【题型】填空题　【知识点】解析几何　【难度】easy
已知椭圆 \( C: \frac{x^2}{9} + \frac{y^2}{b^2} = 1\ (b > 0) \) 的左、右两个焦点分别为 \( F_1 \)、\( F_2 \)，过 \( F_2 \) 的直线交椭圆 \( C \) 于 \( A, B \) 两点.若 \( \triangle F_1AB \) 是等边三角形，则 \( b \) 的值等于 \underline{\ \ \ \ \ \ \ \ }.
【解答】
\noindent
【答案】$\sqrt{6}$

\noindent
【详解】因为$\triangle F_1AB$是等边三角形，故$F_1A=F_1B$，故$A,B$关于$x$轴对称，故$AB \perp x$轴.故$\angle F_1F_2A=90^\circ$，$\angle F_1AF_2=60^\circ$，故$AF_1=2AF_2$，又$AF_1+AF_2=2\sqrt{9}=6$，故$AF_2=2$，故$F_1F_2=2\sqrt{3}$，即$c=\sqrt{3}$，所以$9-b^2=3$，$b=\sqrt{6}$

\noindent
故答案为：$\sqrt{6}$
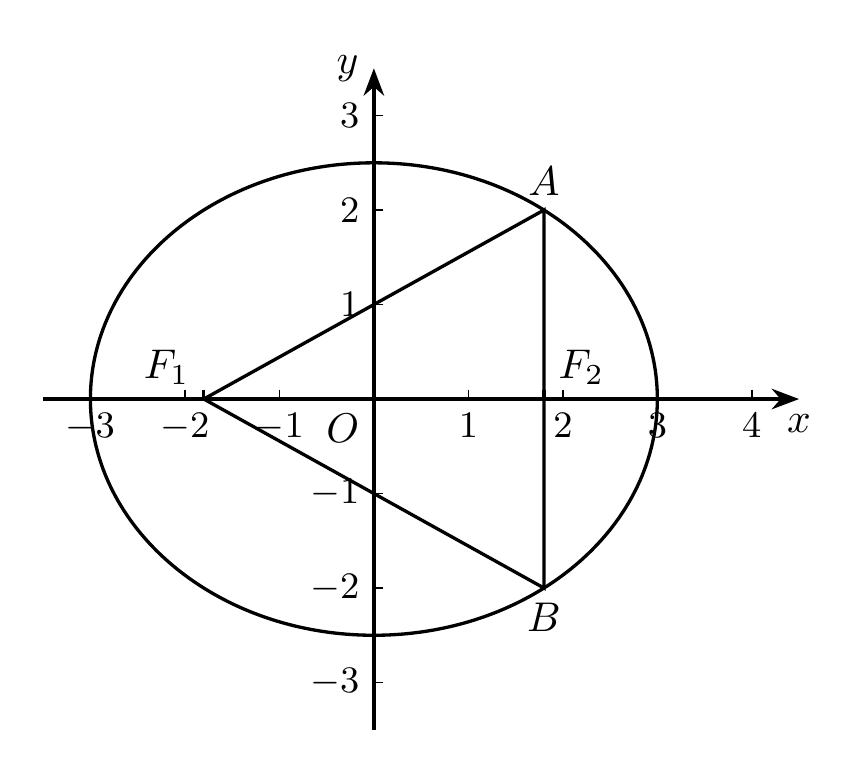